Interaction volume radius: 5 \u00c5
Interaction volume height: 45 \u00c5
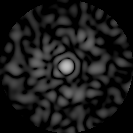
Disorder parameter: 0.8385